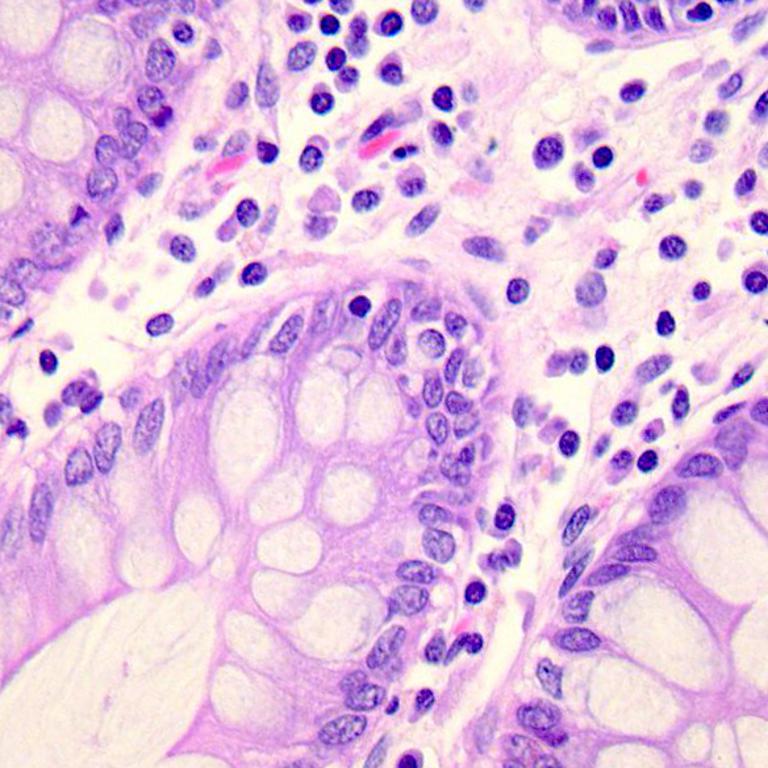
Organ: colon
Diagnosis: benign